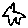
Label: star